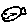
Label: fish